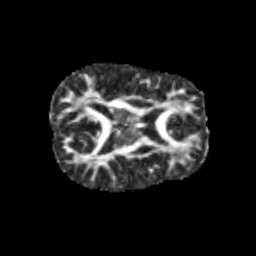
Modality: FA
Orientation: axial
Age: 12
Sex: male
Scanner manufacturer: siemens
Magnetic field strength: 3 T
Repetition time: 3.8 s
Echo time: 0.07 s